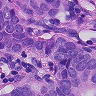
Metastatic tissue present: yes